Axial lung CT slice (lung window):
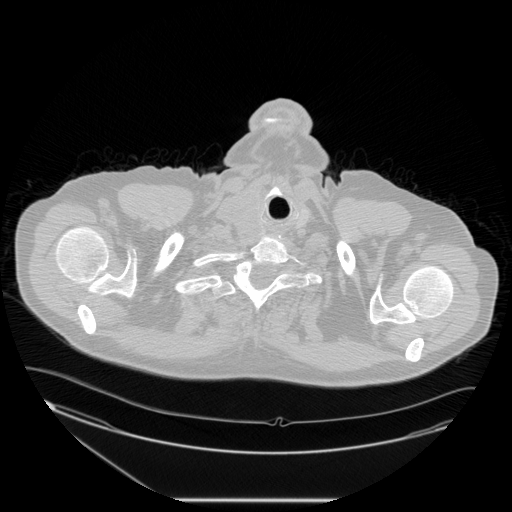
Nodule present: no